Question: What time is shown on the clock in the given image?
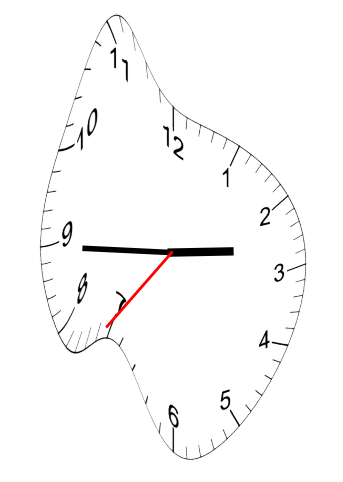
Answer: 02:44:36